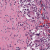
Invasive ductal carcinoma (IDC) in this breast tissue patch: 0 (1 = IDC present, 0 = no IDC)